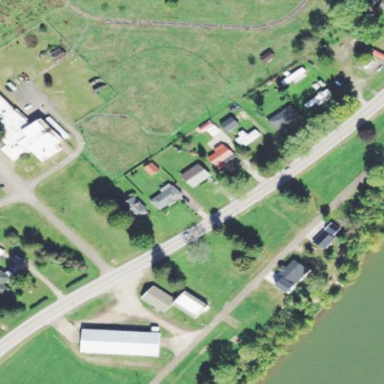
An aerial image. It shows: Rural residential area.